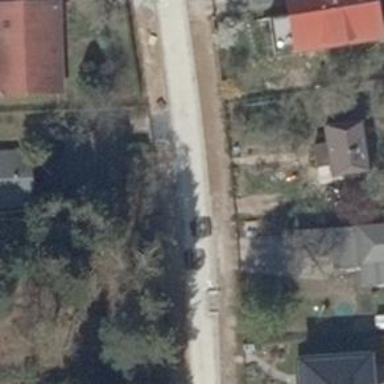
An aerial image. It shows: Footway along the road.